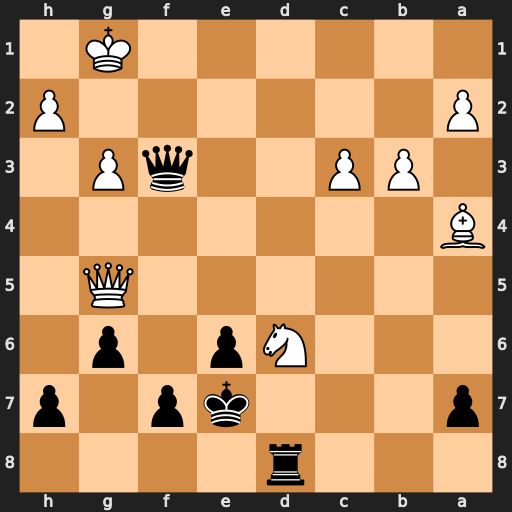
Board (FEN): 3r4/p3kp1p/3Np1p1/6Q1/B7/1PP2qP1/P6P/6K1
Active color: b
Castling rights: -
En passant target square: -
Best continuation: f6 Qc5 Qd1+